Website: crate-barrel
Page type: gifting
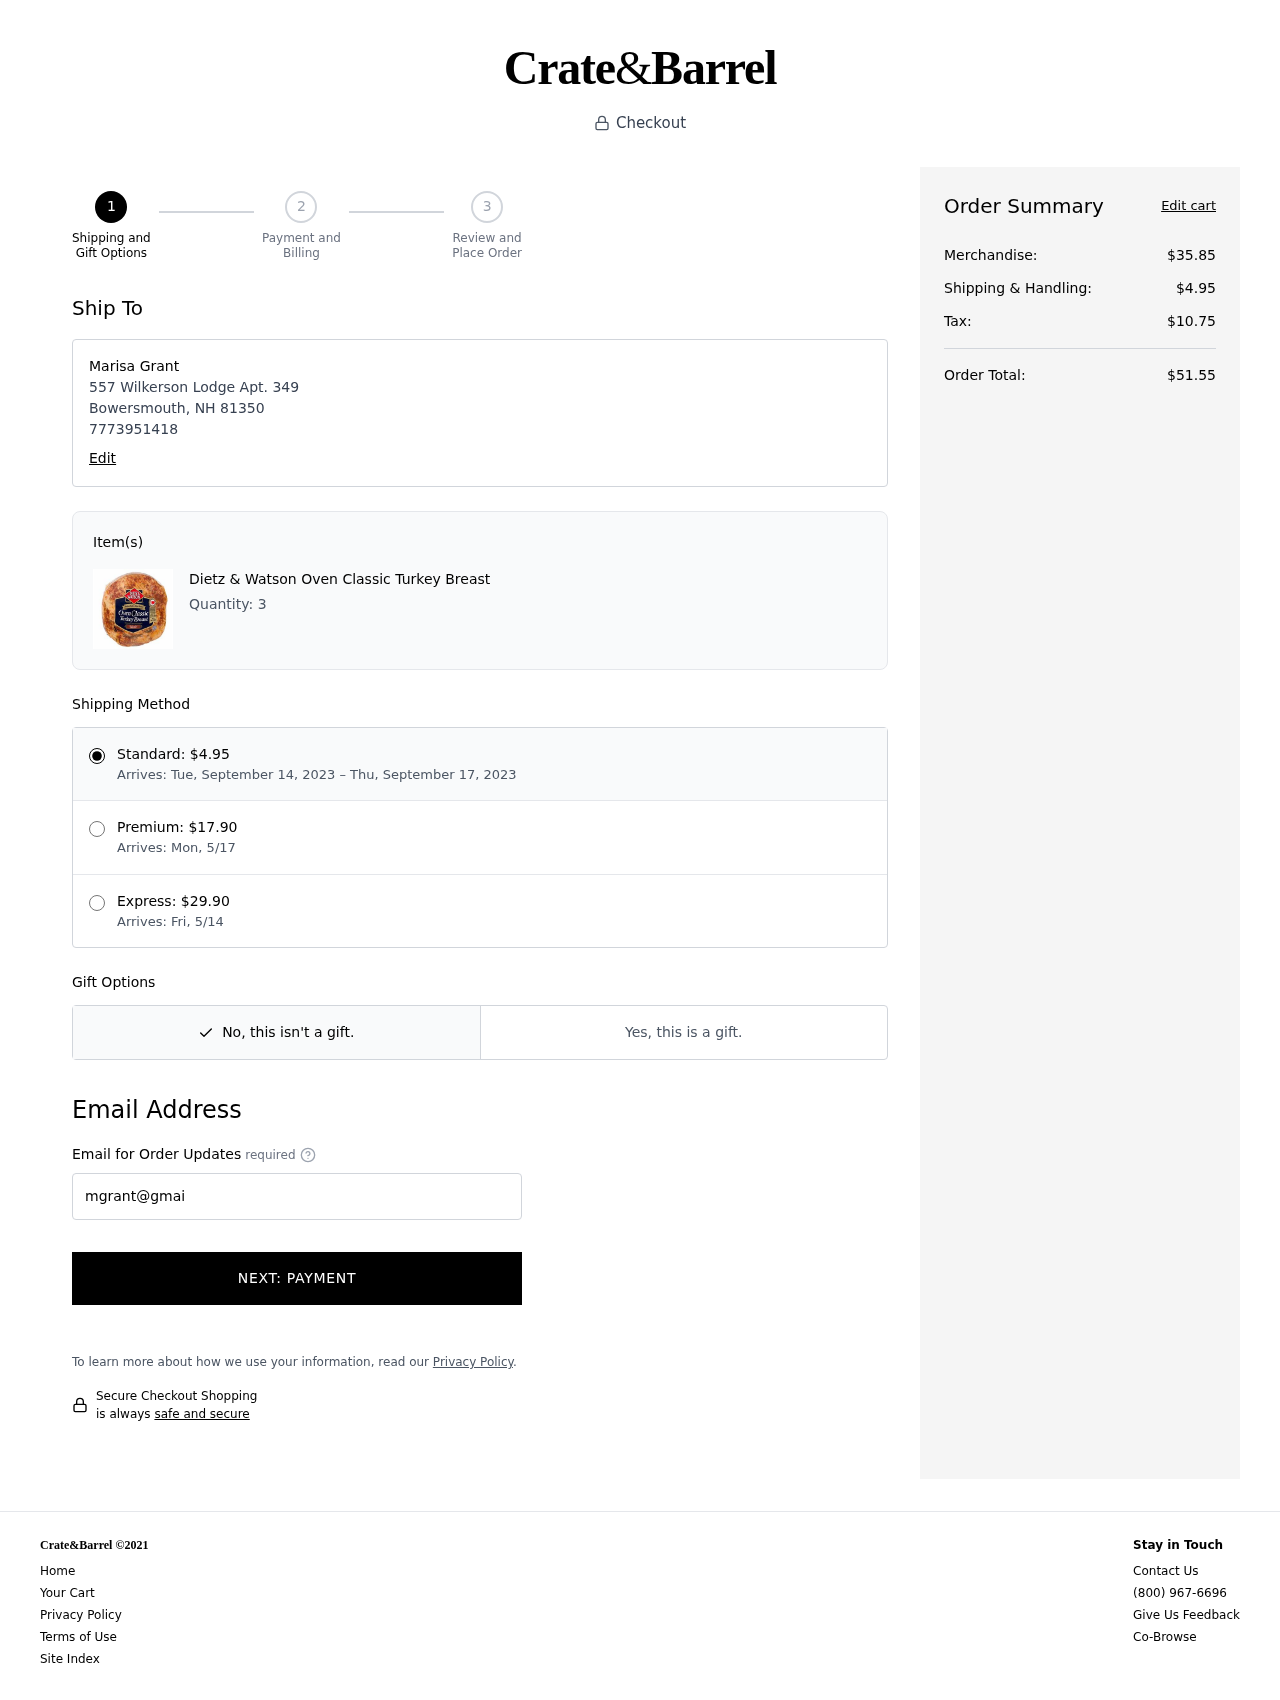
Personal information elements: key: PII_CITY
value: Bowersmouth
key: PII_FULLNAME
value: Marisa Grant
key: PII_PHONE
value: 7773951418
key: PII_POSTCODE
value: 81350
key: PII_STATE_ABBR
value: NH
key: PII_STREET
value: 557 Wilkerson Lodge Apt. 349
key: PII_EMAIL
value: mgrant@gmail.com
Product elements: key: PRODUCT1_NAME
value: Dietz & Watson Oven Classic Turkey Breast
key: PRODUCT1_QUANTITY
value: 3
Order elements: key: ORDER_SHIPPING_DATE
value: September 14, 2023
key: ORDER_DELIVERY_DATE
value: September 17, 2023
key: ORDER_SUBTOTAL
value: $35.85
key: ORDER_SHIPPING_COST
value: $4.95
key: ORDER_TAX
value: $10.75
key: ORDER_TOTAL
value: $51.55